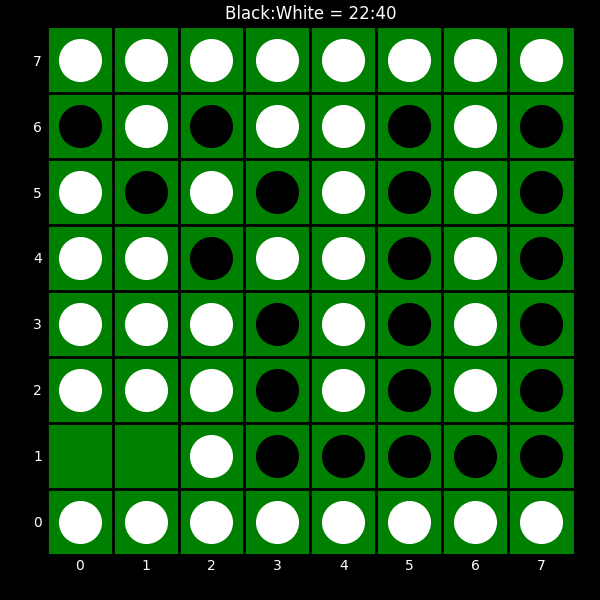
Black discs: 22
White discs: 40